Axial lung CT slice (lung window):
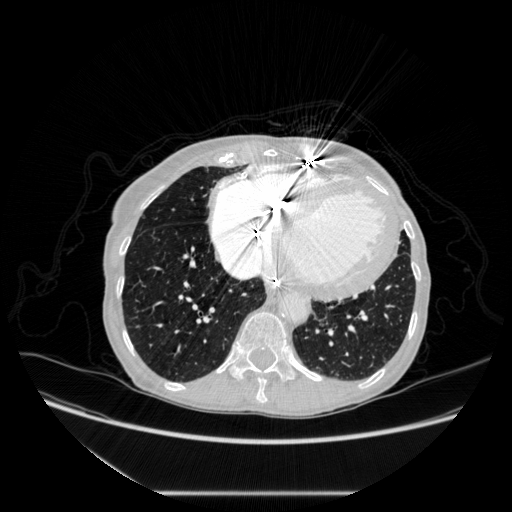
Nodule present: no